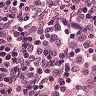
Metastatic tissue present: no